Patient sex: M
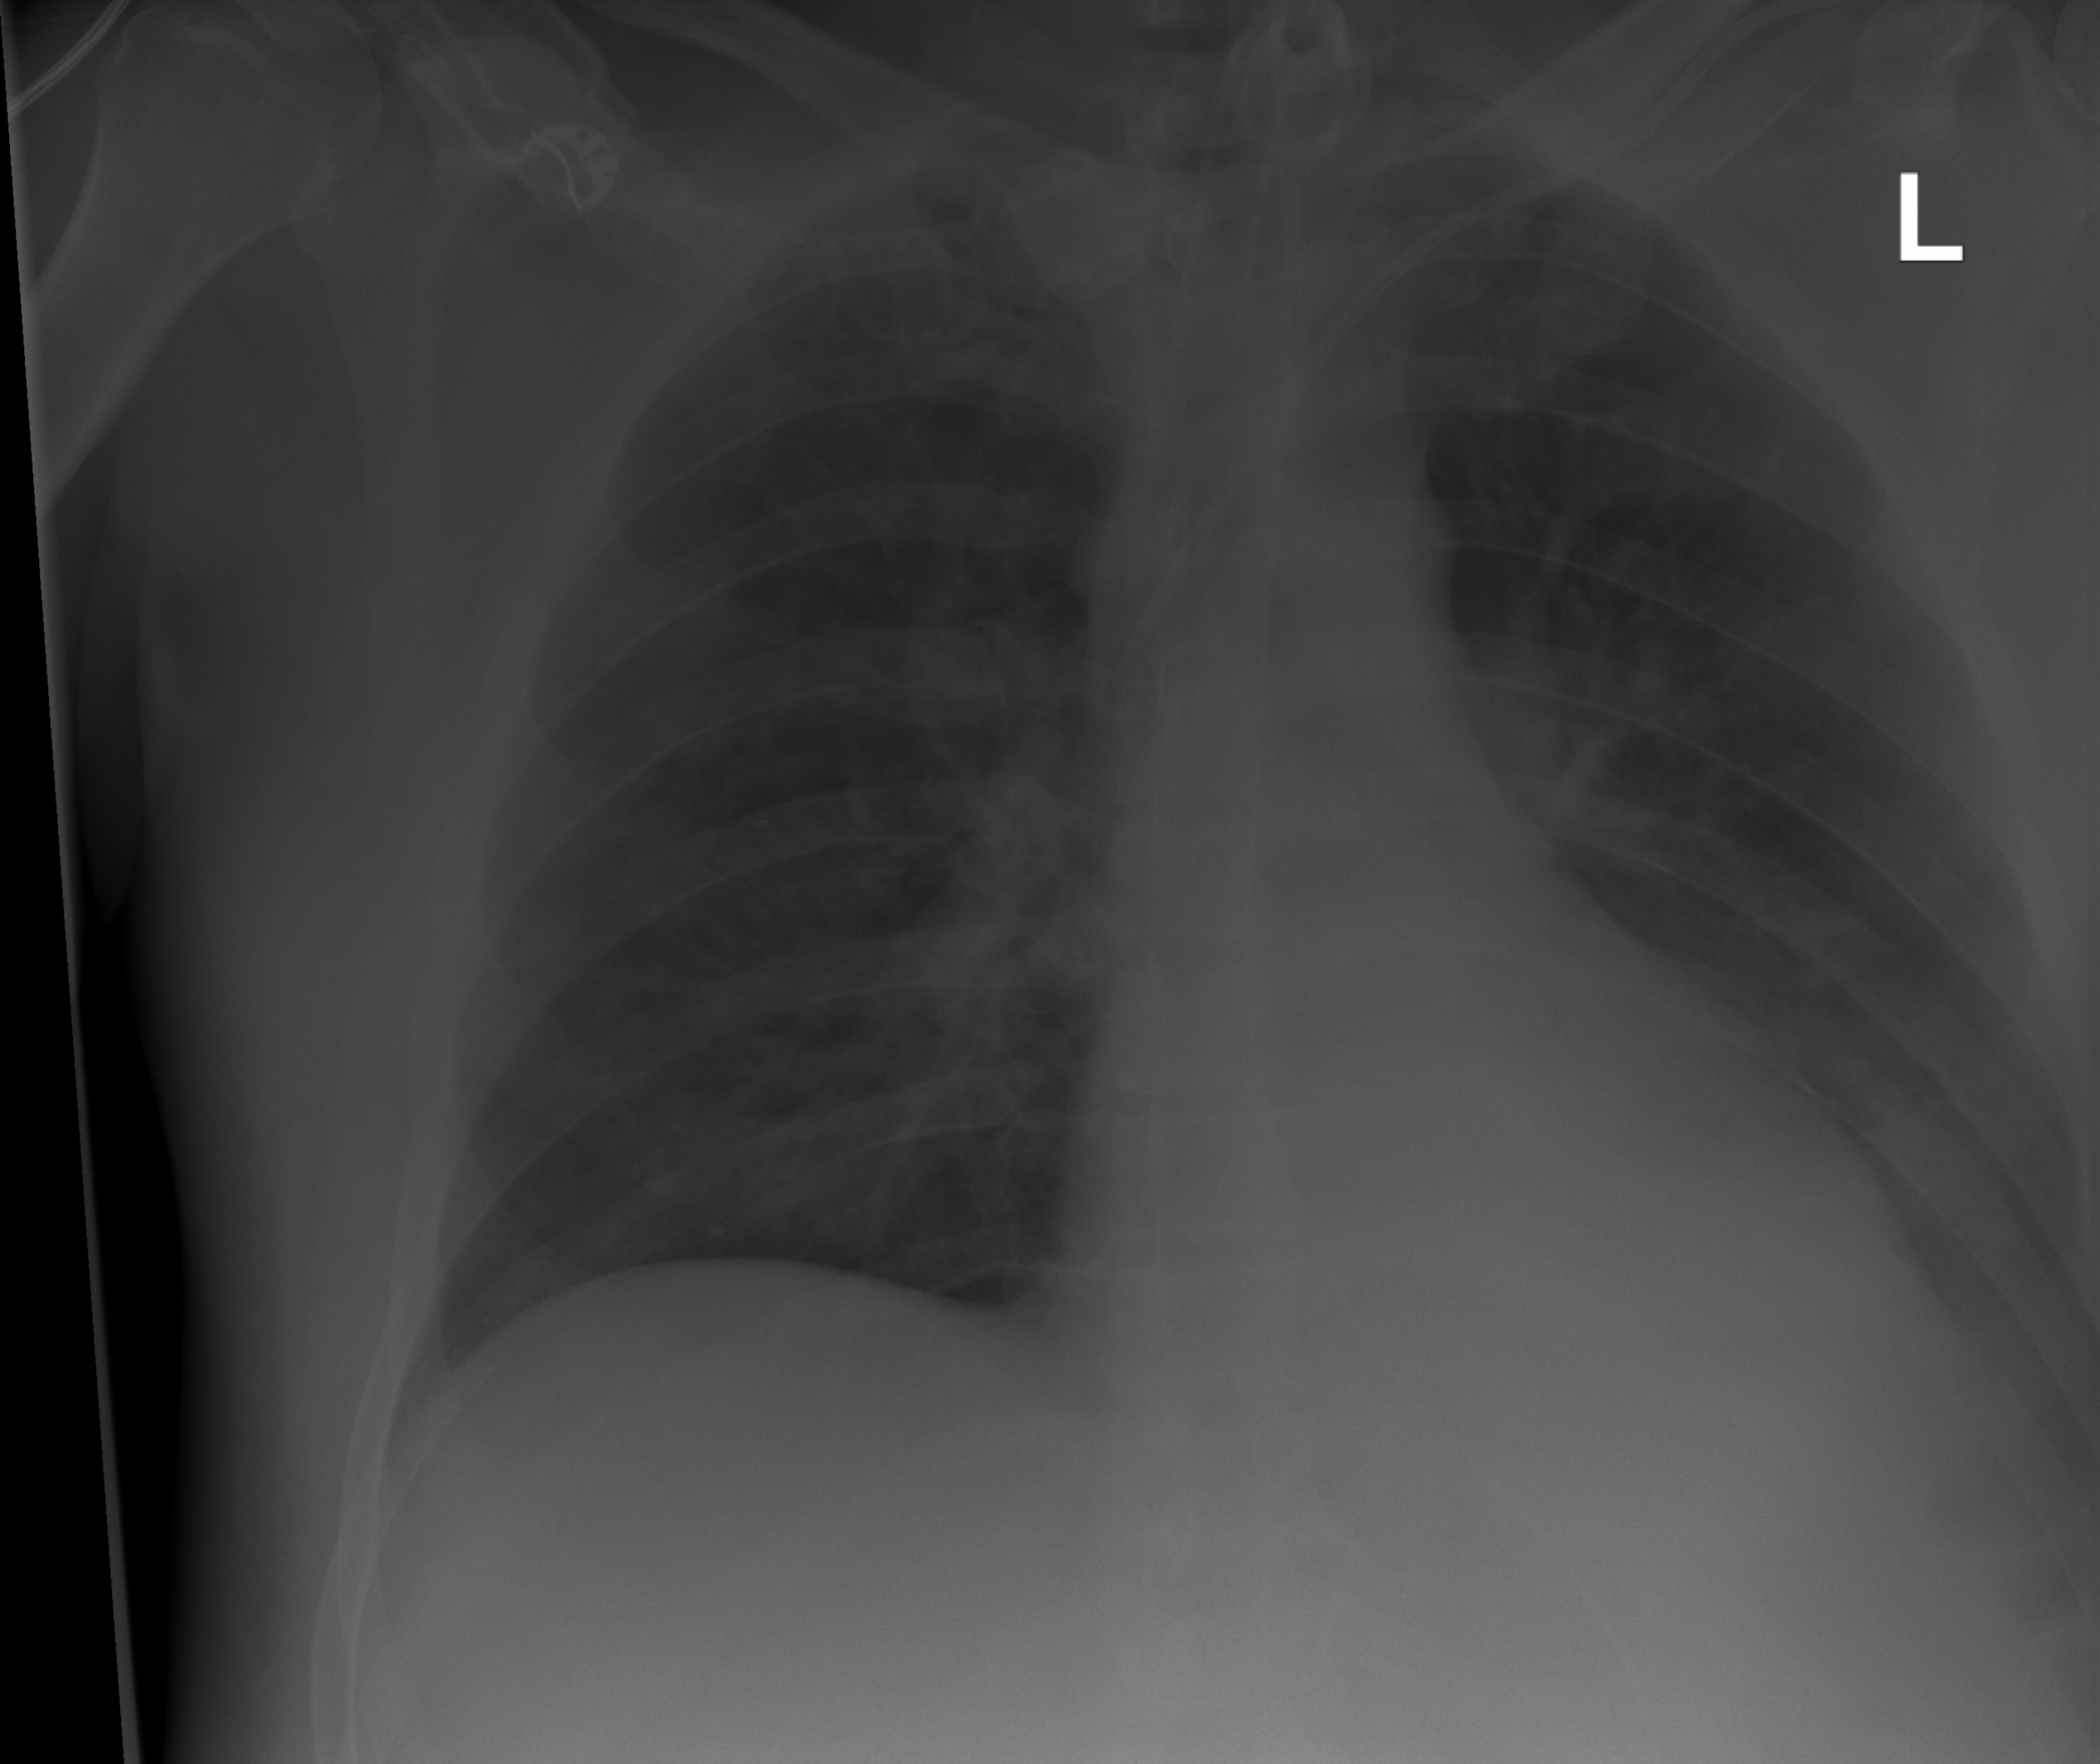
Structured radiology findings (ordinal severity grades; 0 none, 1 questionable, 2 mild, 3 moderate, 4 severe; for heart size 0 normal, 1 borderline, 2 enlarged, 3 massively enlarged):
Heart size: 0
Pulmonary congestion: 0
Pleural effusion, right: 0
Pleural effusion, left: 1
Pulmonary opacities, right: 0
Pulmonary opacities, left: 0
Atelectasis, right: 0
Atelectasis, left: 2